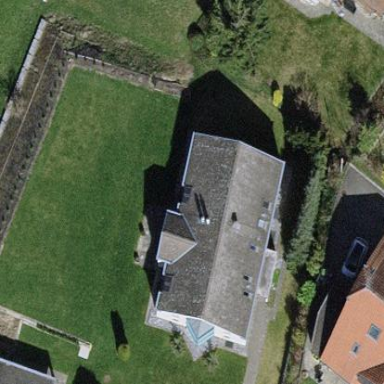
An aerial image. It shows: Building with tile roof.